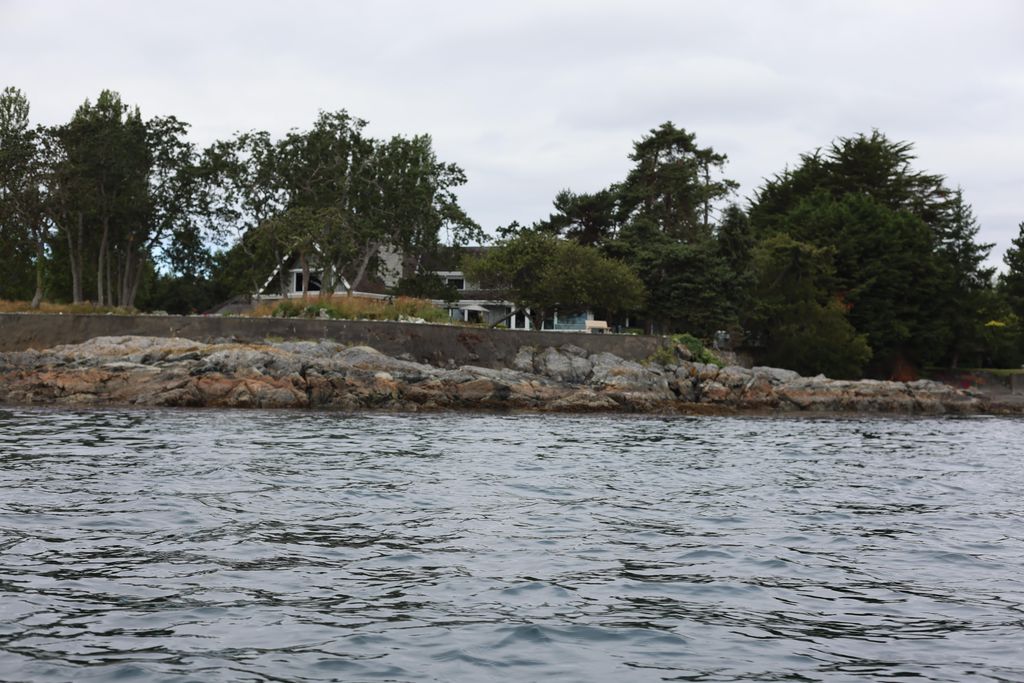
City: victoria